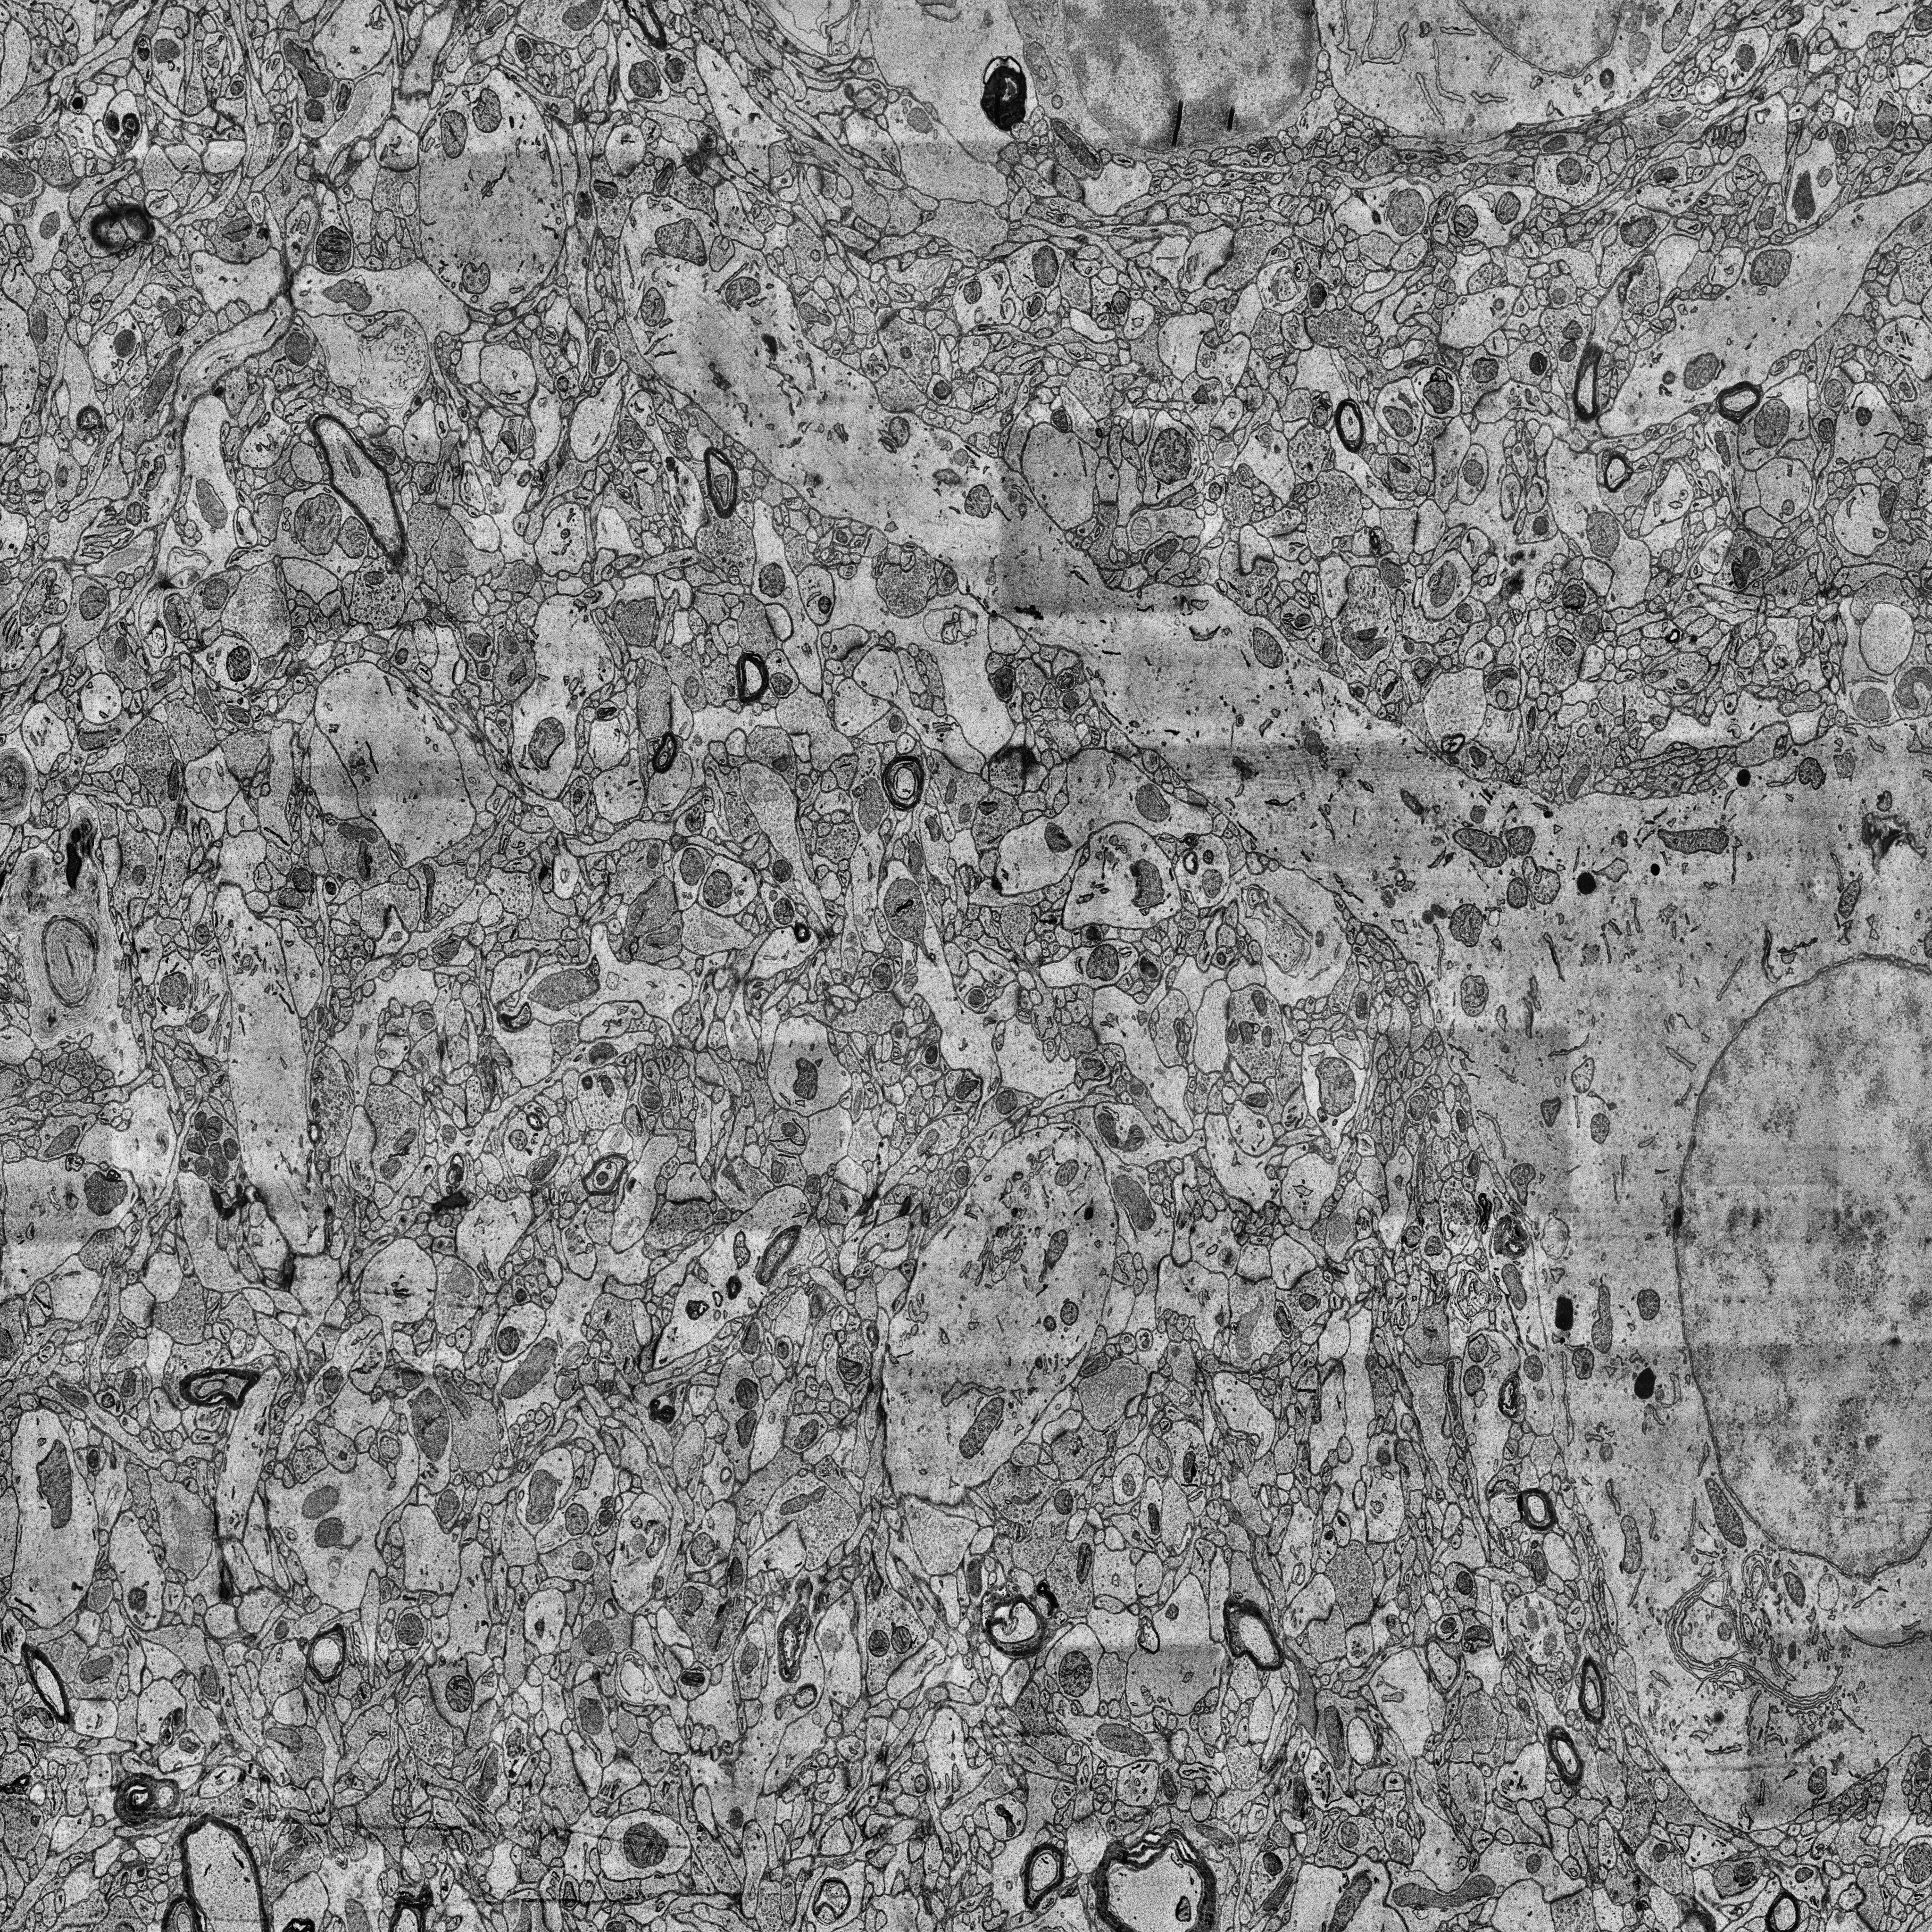
Electron microscopy slice of human cortex tissue
Slice depth (z): 253
Mitochondria instances in slice: 437